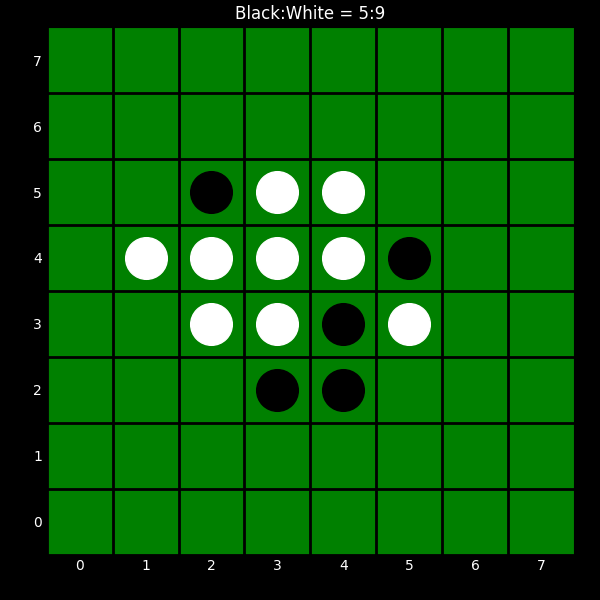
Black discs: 5
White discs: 9